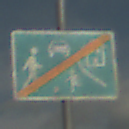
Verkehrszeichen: EndeVerkehrsberuhigterBereich
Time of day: Midday
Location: Outdoor (RoadRail)
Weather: PartlyCloudy
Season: NotSpecified
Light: Natural